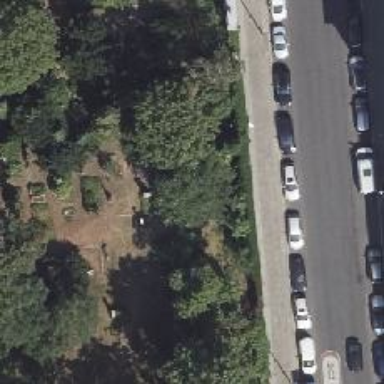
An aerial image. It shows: Tomb in historic cemetery.